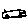
Label: car